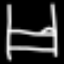
Label: bed